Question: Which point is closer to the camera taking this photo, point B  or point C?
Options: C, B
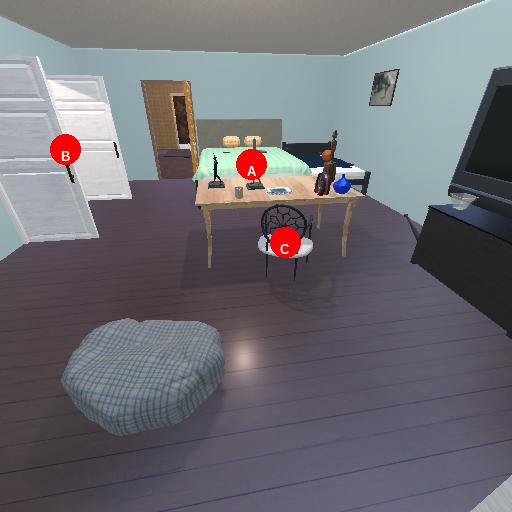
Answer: C